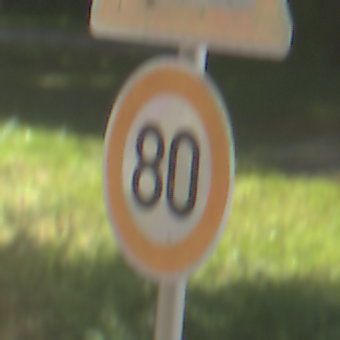
Verkehrszeichen: Geschwindigkeit80
Zusatzzeichen oben: Stau
Umgebung: Outdoor, RoadRail
Tageszeit: Midday
Wetter: Clear
Licht: Natural
Jahreszeit: NotSpecified
Kontrast: HighContrast